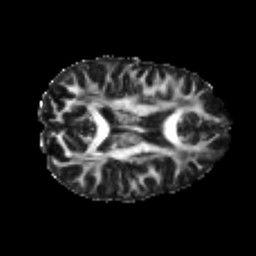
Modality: FA
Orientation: axial
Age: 20
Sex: female
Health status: healthy
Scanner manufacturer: philips
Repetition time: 7.382 s
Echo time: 0.08599 s